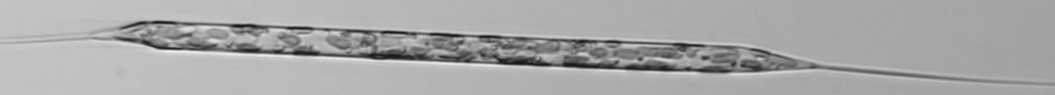
Label: Rhizosolenia